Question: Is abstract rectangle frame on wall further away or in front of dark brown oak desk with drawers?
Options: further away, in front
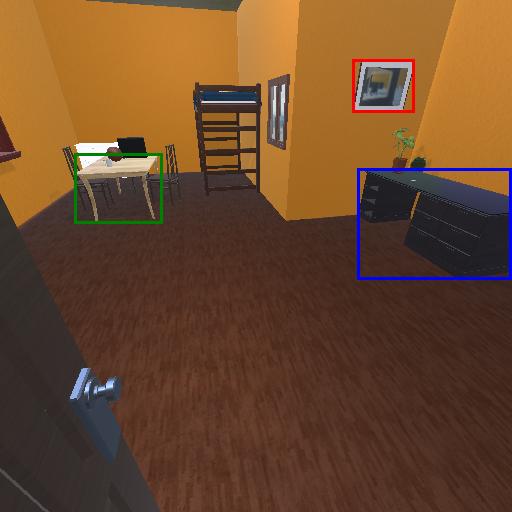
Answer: further away